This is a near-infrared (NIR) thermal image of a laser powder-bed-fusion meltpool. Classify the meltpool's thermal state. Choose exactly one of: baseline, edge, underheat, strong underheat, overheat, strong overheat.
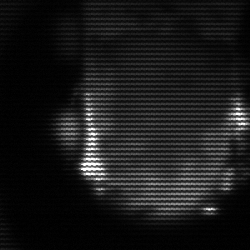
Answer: baseline